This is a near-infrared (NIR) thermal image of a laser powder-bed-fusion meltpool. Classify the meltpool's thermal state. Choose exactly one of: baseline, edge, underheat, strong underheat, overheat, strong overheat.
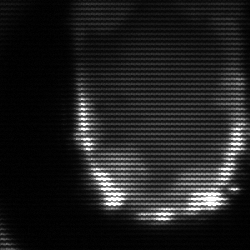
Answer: baseline